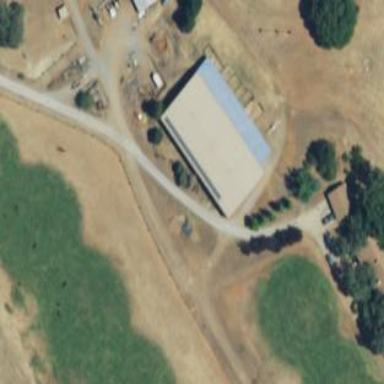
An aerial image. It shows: Farm auxiliary building.